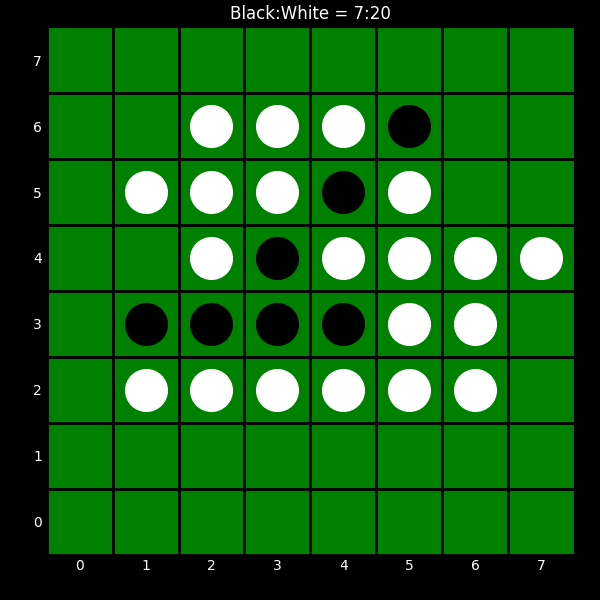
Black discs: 7
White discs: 20